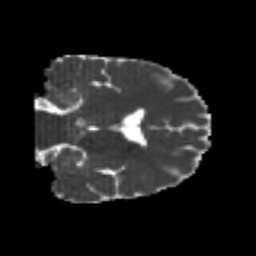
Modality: MD
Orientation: coronal
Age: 25
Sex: male
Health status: healthy
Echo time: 0.074 s